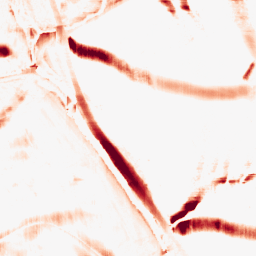
Category: morphological
Decomposition family: rolling_ball
Decomposition parameters: radius: 10
Upsampling method: cubic_mitchell
Upsampling parameters: scale: 4
Upsampling scale: 4